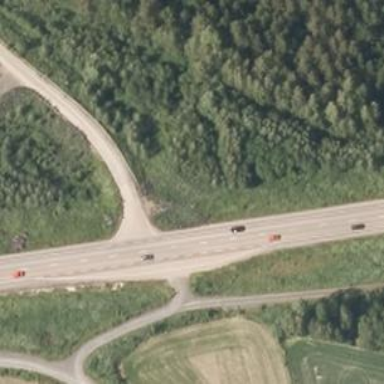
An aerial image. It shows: Asphalt road designated as trunk highway.